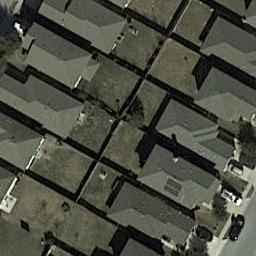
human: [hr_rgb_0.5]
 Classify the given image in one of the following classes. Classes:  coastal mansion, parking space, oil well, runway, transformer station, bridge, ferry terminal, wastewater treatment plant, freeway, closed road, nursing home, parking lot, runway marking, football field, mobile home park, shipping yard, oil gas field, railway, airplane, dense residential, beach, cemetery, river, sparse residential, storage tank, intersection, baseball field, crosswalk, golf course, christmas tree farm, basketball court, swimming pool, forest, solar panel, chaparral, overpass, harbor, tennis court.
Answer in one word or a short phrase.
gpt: dense residential